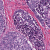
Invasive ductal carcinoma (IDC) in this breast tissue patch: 0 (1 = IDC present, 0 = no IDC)